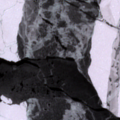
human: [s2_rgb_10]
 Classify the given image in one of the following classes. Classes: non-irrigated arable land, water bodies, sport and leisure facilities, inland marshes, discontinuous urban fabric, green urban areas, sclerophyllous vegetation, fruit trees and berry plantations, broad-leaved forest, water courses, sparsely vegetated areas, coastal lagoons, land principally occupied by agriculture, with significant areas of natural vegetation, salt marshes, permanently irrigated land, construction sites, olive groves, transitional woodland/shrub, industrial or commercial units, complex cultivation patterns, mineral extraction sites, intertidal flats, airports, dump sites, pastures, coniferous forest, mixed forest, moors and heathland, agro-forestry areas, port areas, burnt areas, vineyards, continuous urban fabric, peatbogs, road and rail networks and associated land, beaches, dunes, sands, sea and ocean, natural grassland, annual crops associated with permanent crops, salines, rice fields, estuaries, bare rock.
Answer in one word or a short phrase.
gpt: sea and ocean